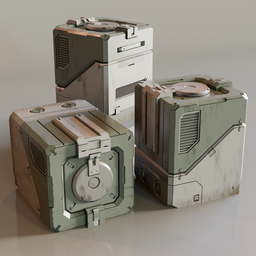
Label: tools